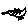
Label: bird